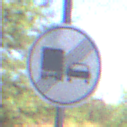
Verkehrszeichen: EndeUeberholverbotKraftfahrzeuge
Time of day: Midday
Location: Roofed (Underpass)
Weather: Clear
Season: NotSpecified
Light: Natural